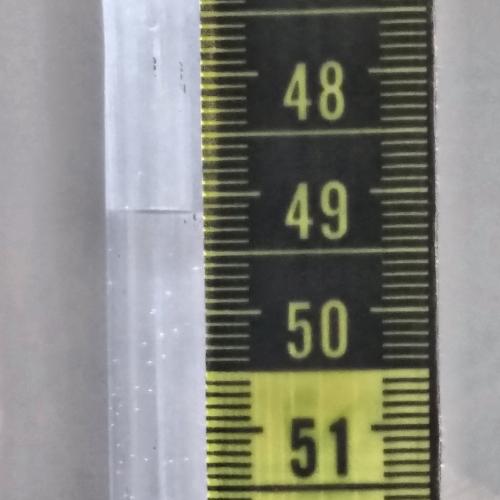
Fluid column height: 49.1 cm